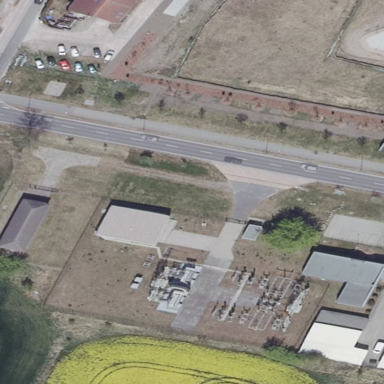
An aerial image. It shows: Distribution level power substation surrounded by fence.